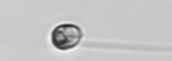
Label: flagellate